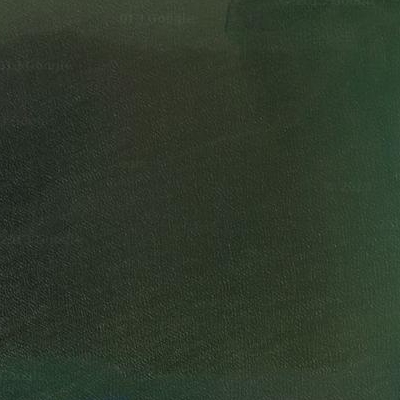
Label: RiverLake